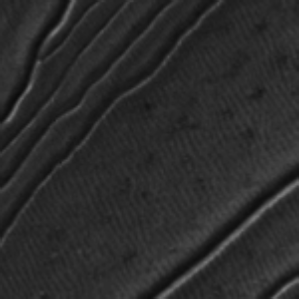
Label: frost